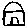
Label: house